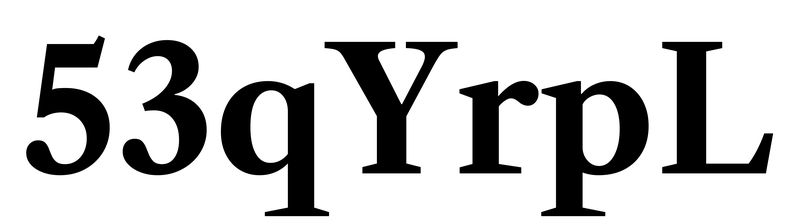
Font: LibreCaslonText_Bold